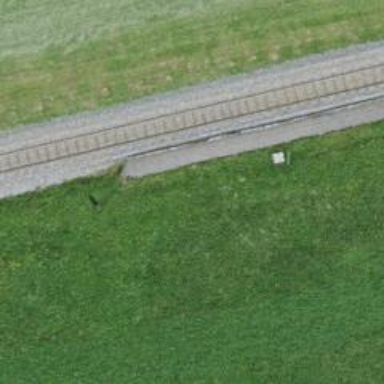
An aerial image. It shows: Halt on the railway.